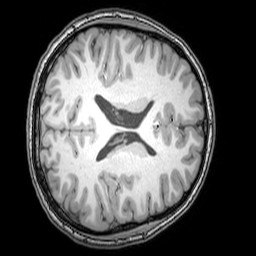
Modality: T1w
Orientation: axial
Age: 24
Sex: male
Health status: healthy
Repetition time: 0.081 s
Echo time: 0.037 s